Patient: sex M, age 44
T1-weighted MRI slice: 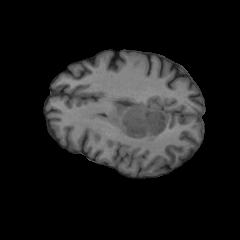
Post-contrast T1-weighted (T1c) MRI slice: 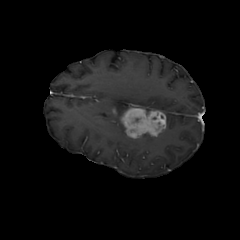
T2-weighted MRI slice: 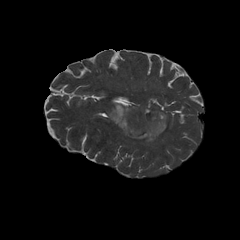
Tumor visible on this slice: yes
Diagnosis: Glioblastoma, IDH-wildtype
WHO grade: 4